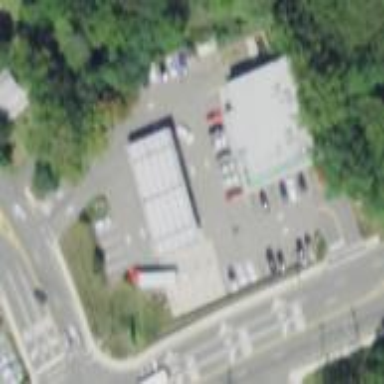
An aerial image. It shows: Fuel station.